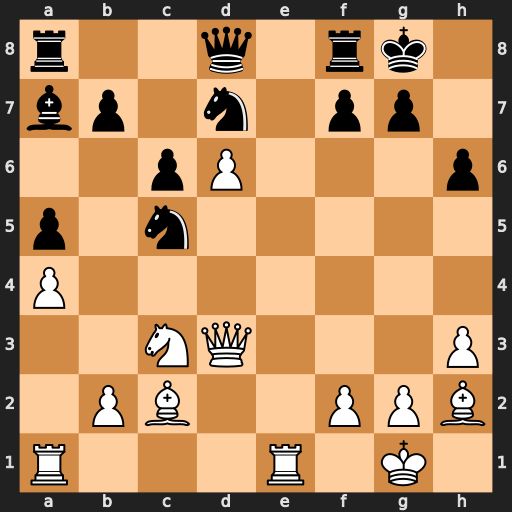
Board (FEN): r2q1rk1/bp1n1pp1/2pP3p/p1n5/P7/2NQ3P/1PB2PPB/R3R1K1
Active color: w
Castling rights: -
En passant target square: -
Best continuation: Qh7#